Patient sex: F
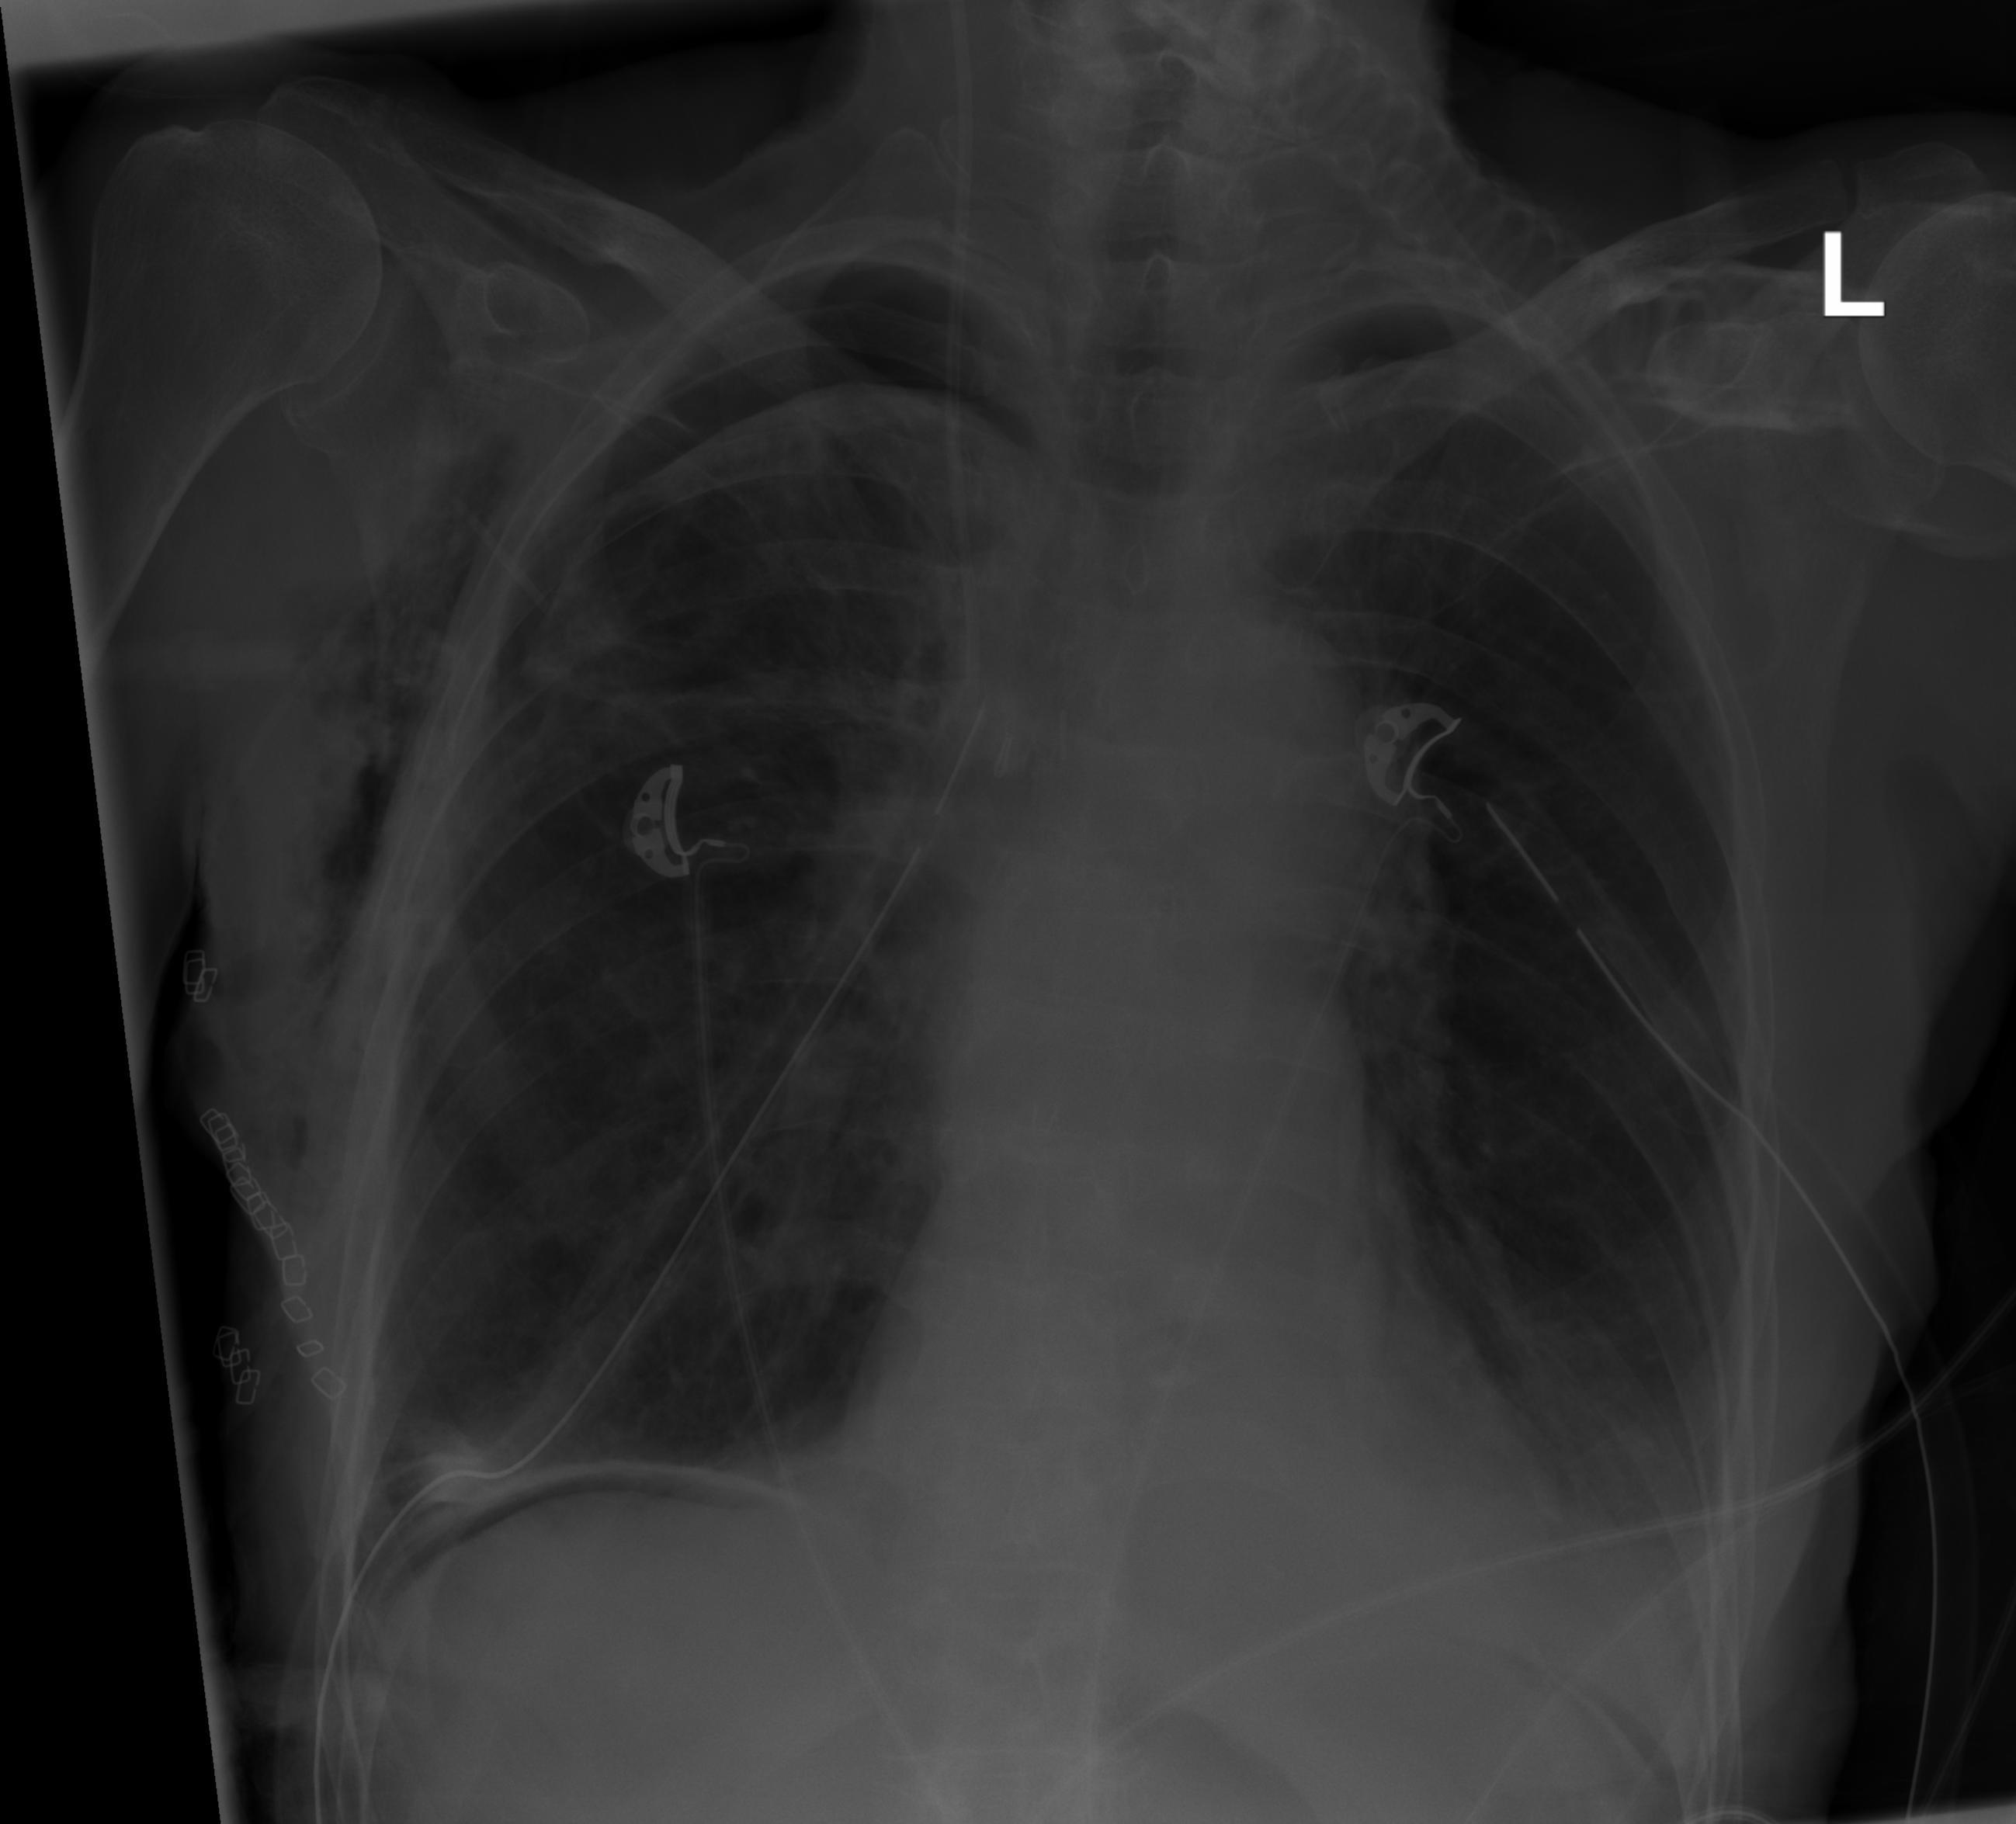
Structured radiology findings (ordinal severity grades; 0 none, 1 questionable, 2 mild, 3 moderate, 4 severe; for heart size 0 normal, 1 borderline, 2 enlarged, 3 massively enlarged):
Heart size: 0
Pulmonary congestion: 0
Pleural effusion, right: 0
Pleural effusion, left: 2
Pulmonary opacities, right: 0
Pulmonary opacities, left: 0
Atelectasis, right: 0
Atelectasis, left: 0